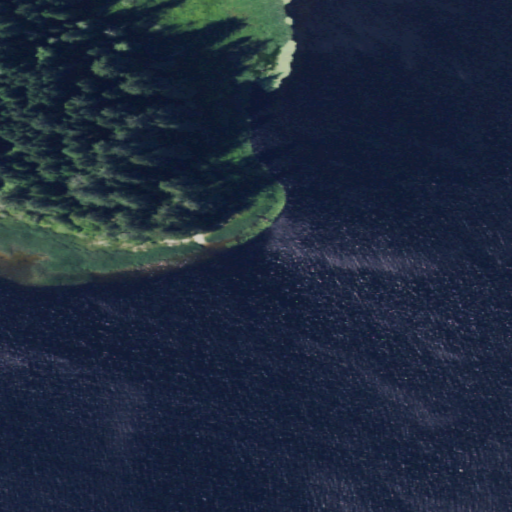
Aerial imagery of cape in Washington named Bensons Point containing open water, evergreen forest, herbaceous wetlands, and woody wetlands